Question: How can I style the blue divider between the title and the content of a Dialog (see screenshot)?
I prefer to do it via xml, but if necessary I'll take a programmatic solution.
I've looked through the default styles.xml and themes.xml of android-15, but I couldn't find anything.

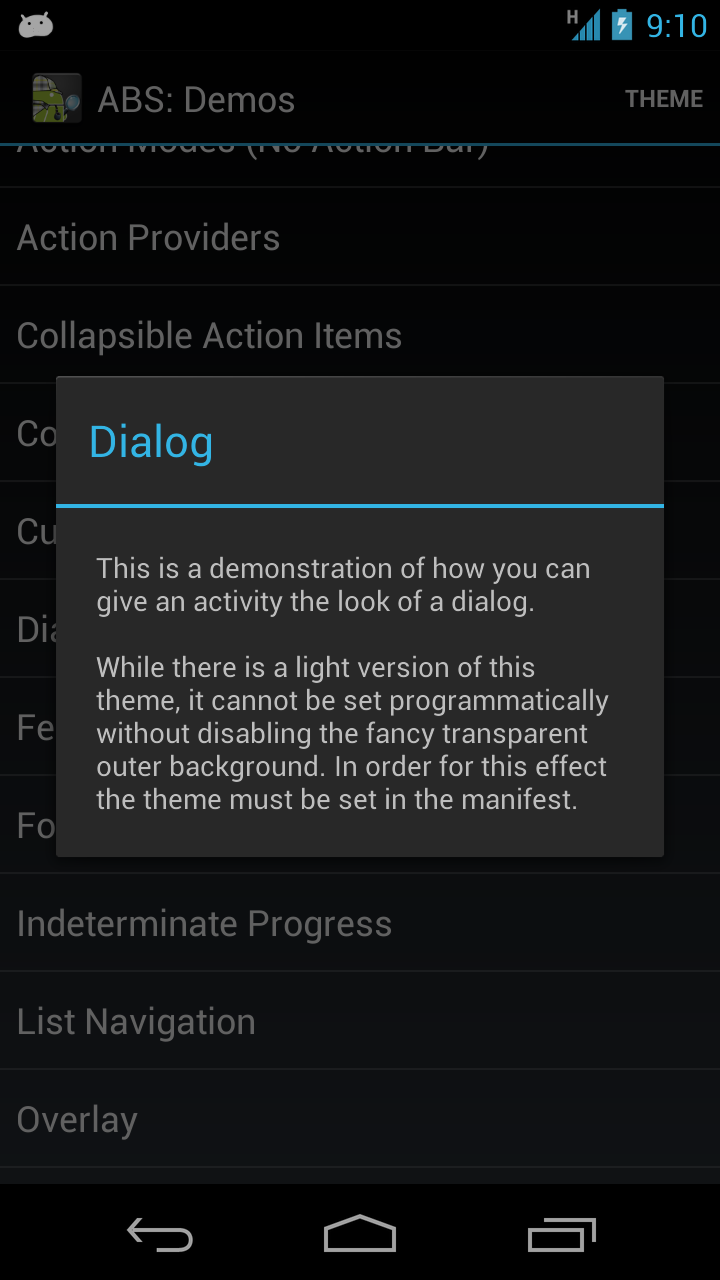
Answer: If you are using ActionBarSherlock you can check it out by looking at abs_dialog_title_holo.xml. There you will see that the blue line is a devider that is defined through a view:
'''
<View android:id="@+id/abs__titleDivider"
android:layout_width="fill_parent"
android:layout_height="2dip"
android:background="@color/abs__holo_blue_light" />
'''